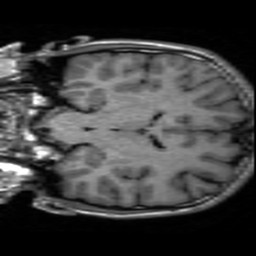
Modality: inplaneT1
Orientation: coronal
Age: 19
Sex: male
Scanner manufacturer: ge
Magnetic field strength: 3 T
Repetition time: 2.499 s
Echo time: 0.02513 s